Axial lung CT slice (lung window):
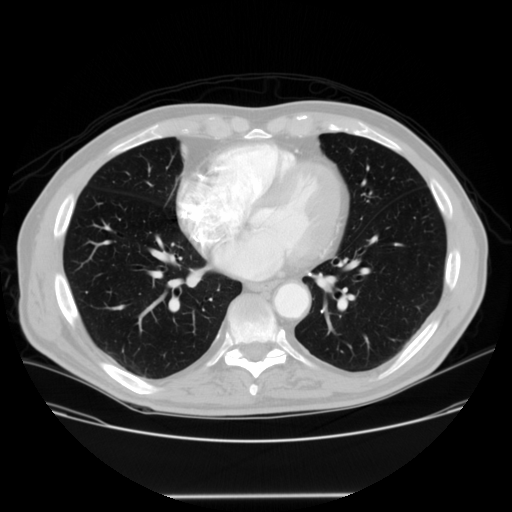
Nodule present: no